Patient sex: F
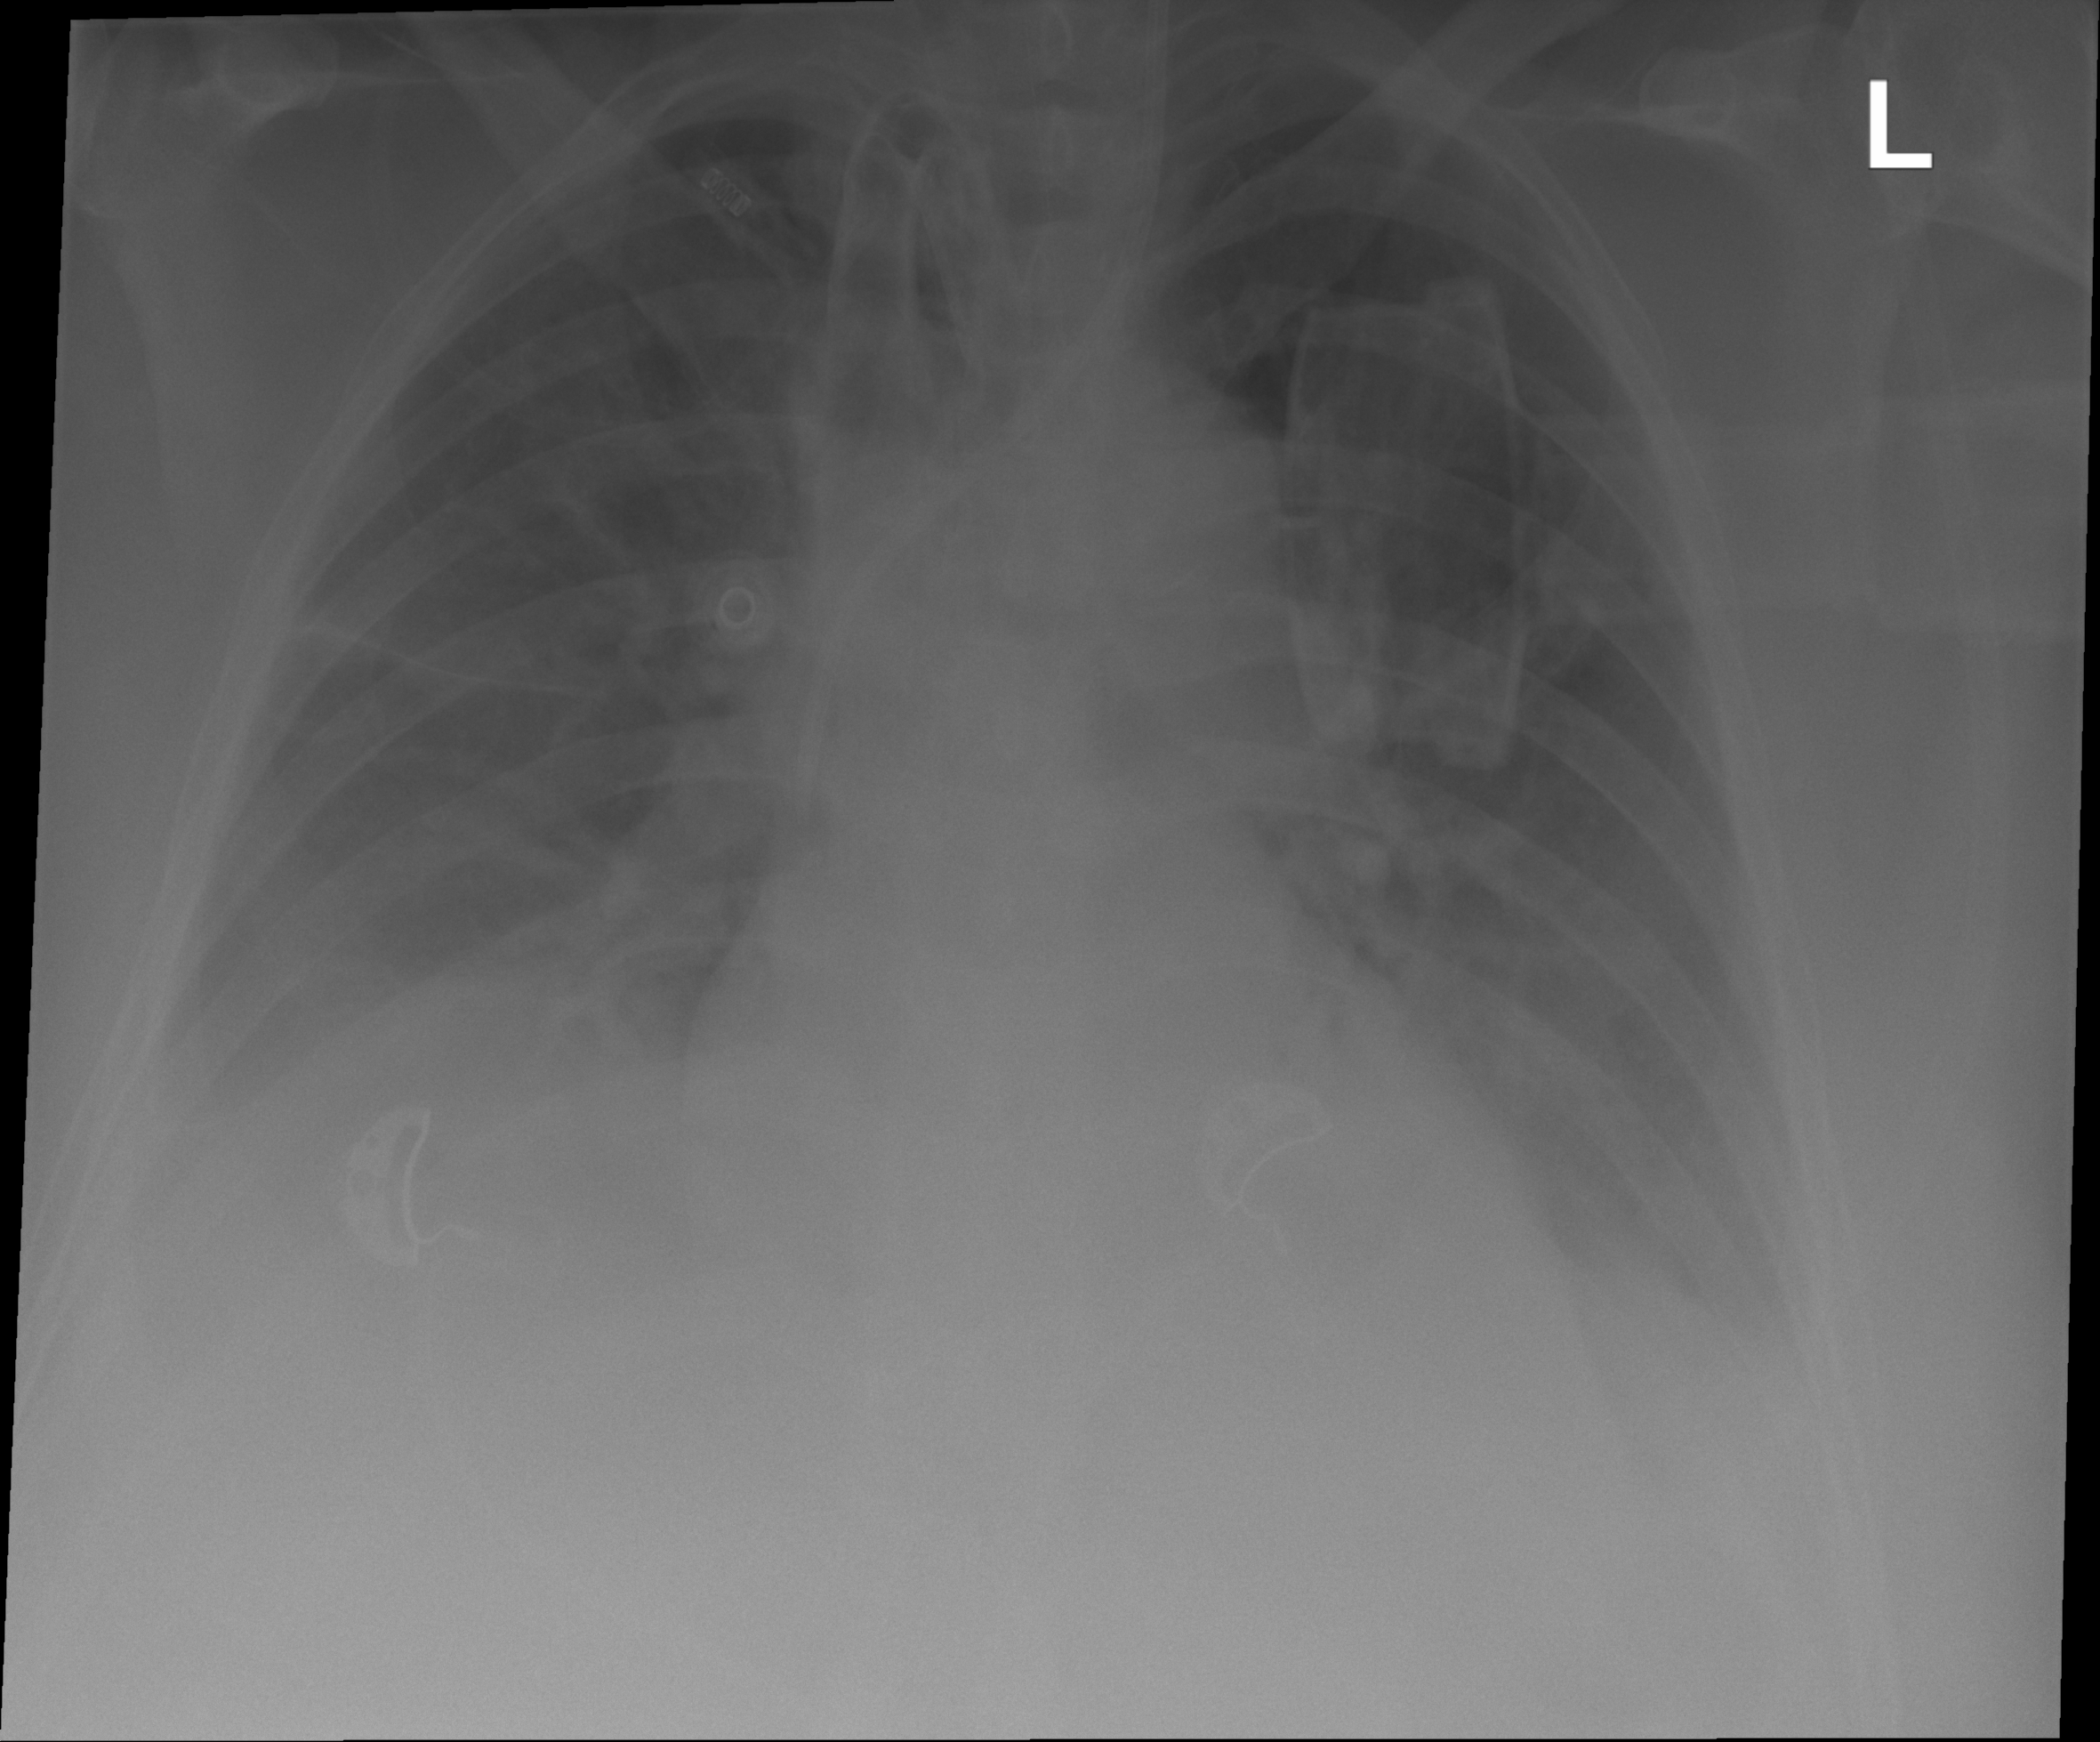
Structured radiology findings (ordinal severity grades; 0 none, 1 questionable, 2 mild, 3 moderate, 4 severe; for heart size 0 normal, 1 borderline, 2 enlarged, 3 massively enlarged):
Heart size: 1
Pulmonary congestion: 2
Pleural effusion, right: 3
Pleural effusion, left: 2
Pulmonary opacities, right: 0
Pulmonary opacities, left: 0
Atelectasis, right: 2
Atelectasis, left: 2